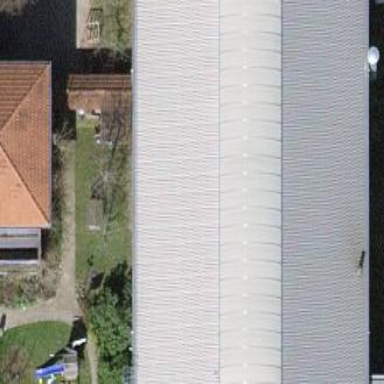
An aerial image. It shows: Industrial building.